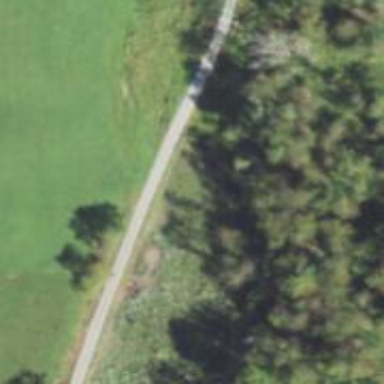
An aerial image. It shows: Abandoned railway.